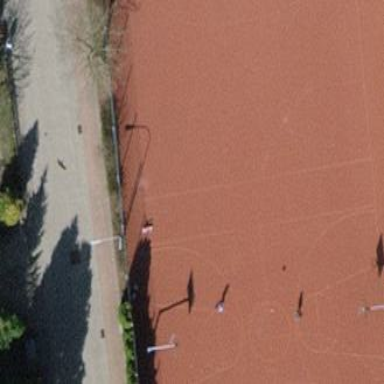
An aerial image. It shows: Basketball court in the leisure land pitch.